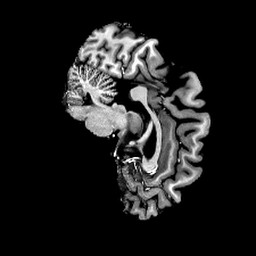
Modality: T1w
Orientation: sagittal
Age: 24
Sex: female
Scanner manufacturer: siemens
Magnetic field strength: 6.98 T
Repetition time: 6 s
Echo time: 0.00302 s